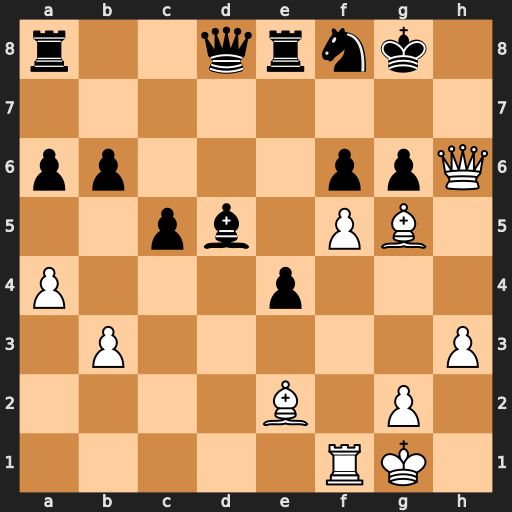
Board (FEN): r2qrnk1/8/pp3ppQ/2pb1PB1/P3p3/1P5P/4B1P1/5RK1
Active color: w
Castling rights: -
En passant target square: -
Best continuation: fxg6 Re6 Bg4 Rc6 g7